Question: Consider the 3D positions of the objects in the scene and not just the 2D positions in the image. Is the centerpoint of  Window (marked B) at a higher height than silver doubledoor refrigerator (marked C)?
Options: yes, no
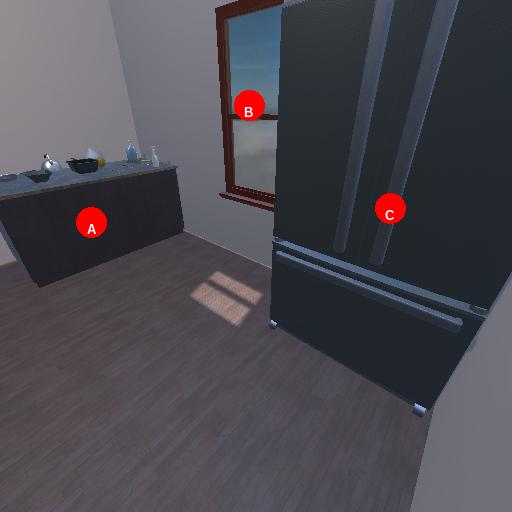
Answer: yes